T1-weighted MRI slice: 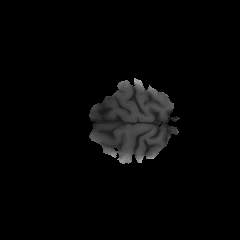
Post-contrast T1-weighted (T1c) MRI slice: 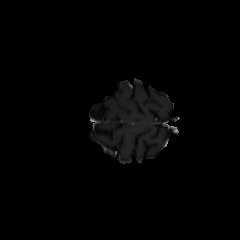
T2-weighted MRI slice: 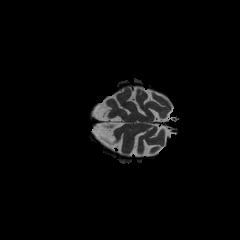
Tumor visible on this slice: no